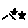
Label: star